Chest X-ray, AP view. Patient: 49 years old, sex M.
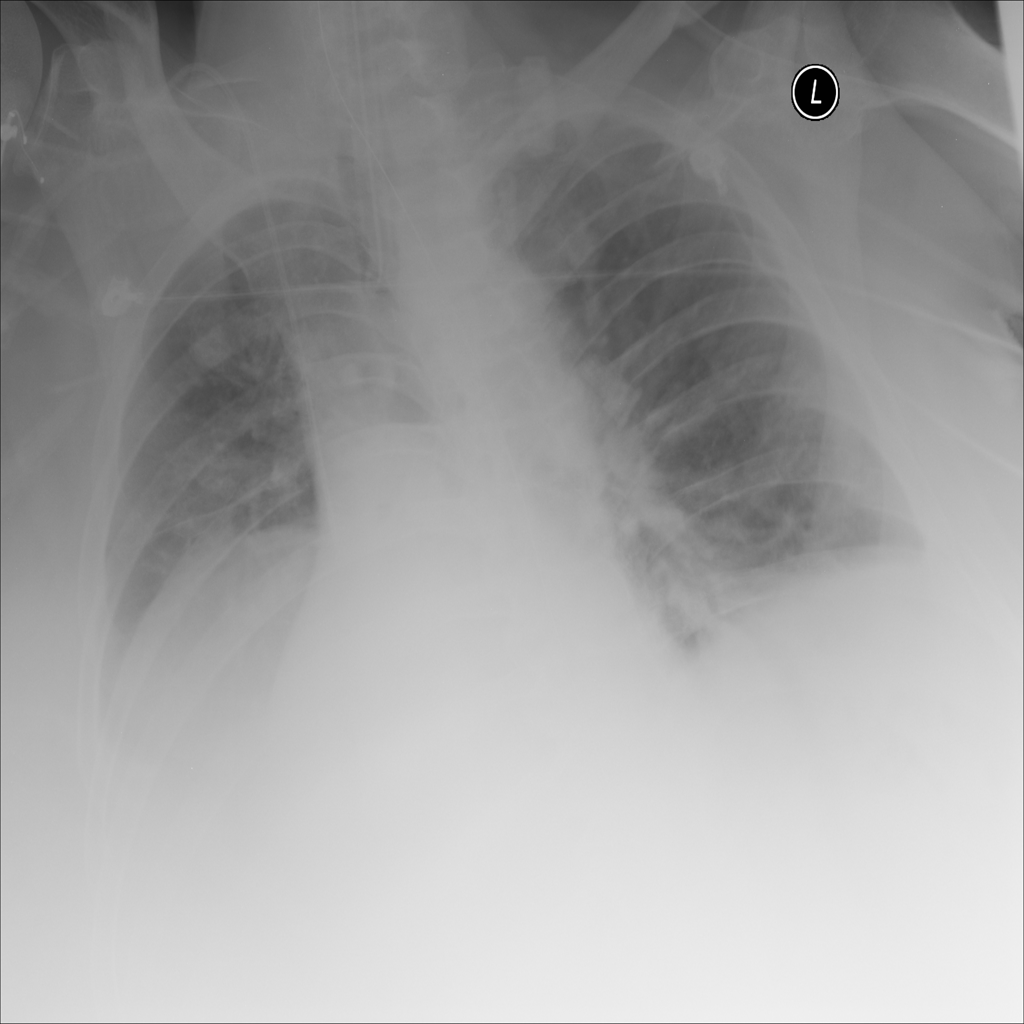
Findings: Atelectasis